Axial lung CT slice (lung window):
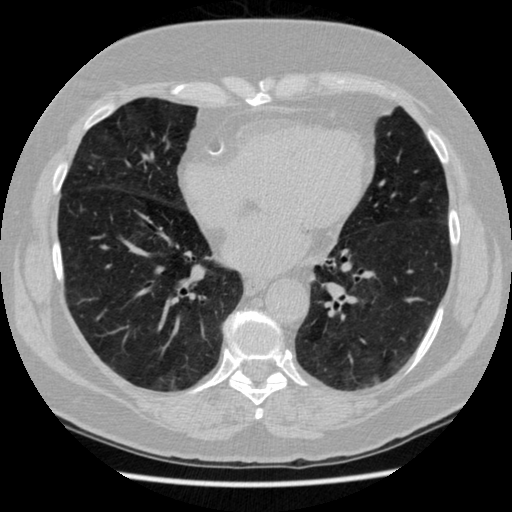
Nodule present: no